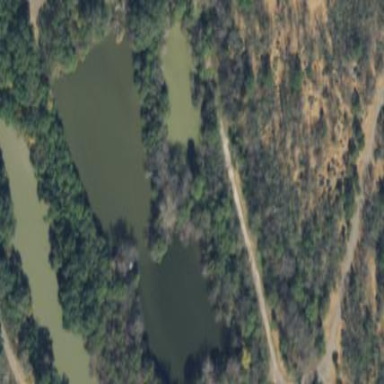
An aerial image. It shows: Lake with natural water.